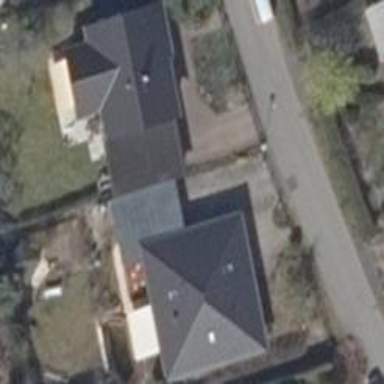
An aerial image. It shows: Detached building with hipped roof in dark grey color. The roof is oriented along the structure.